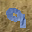
Label: 9